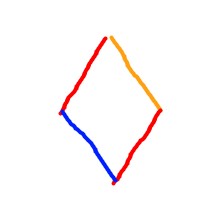
Shape: rhombus